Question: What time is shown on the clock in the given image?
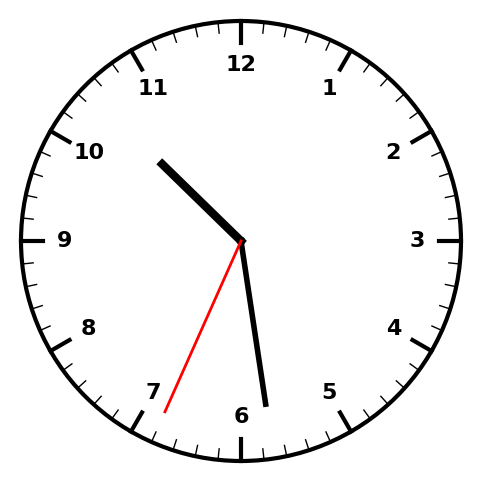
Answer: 10:28:34